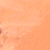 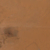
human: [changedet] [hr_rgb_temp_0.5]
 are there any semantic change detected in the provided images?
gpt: There is no difference.